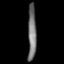
Tissue: lung
Cell type: Epithelial cells
Senescence score: 0.1142
Nuclear area (px): 458
Mean DAPI intensity: 115.369